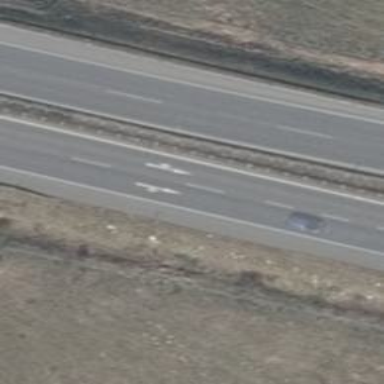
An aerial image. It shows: Primary highway classified as motorroad.